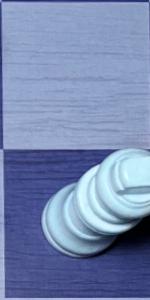
Label: King_White